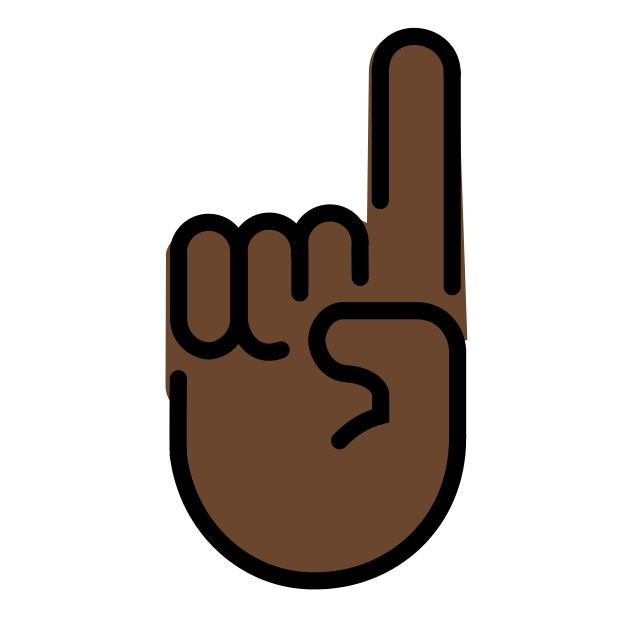
index pointing up: dark skin tone